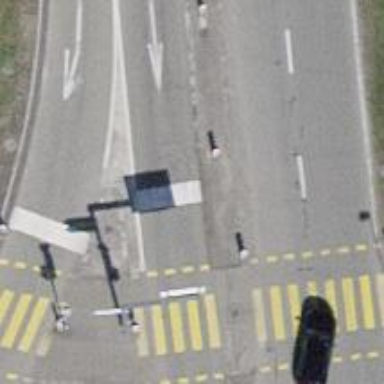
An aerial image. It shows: Road with traffic signals.